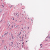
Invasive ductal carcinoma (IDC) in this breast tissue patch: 1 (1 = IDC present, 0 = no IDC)